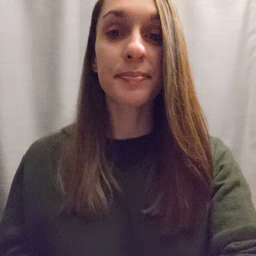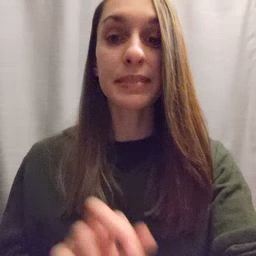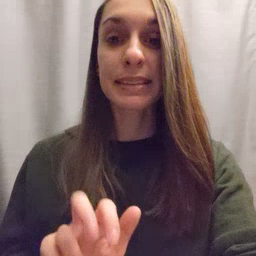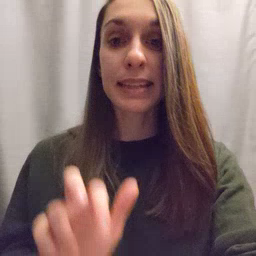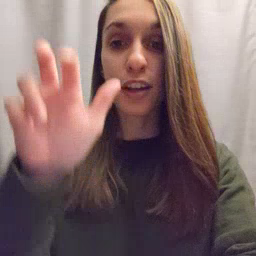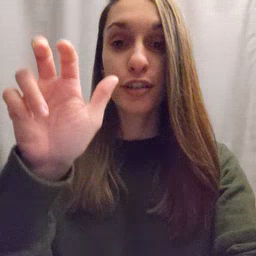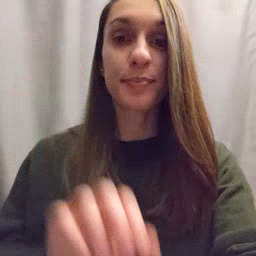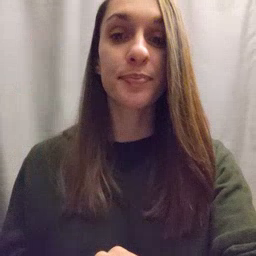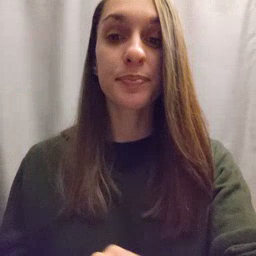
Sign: stairs